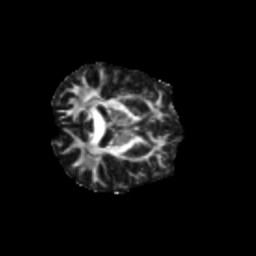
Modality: FA
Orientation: axial
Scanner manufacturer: siemens
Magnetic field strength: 3 T
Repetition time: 9.2 s
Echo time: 0.084 s